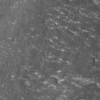
Label: not_dusty